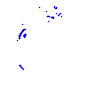
Particle: proton